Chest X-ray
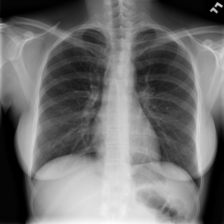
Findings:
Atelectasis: negative
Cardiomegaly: negative
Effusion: negative
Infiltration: negative
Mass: negative
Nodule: negative
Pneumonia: negative
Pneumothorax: negative
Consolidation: negative
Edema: negative
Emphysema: negative
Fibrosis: negative
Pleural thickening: negative
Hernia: negative